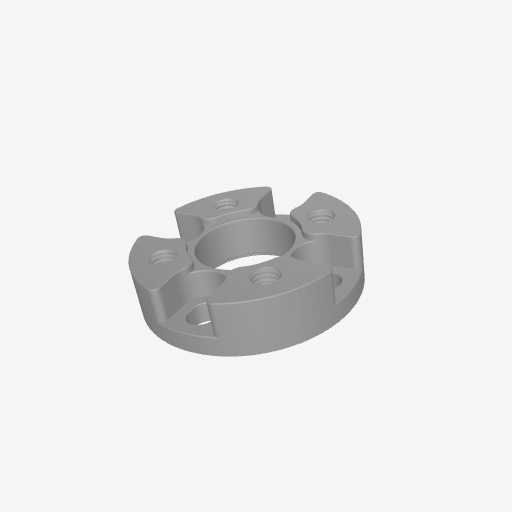
Part: CounterborePatternSpacer8